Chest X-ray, AP view. Patient: 34 years old, sex M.
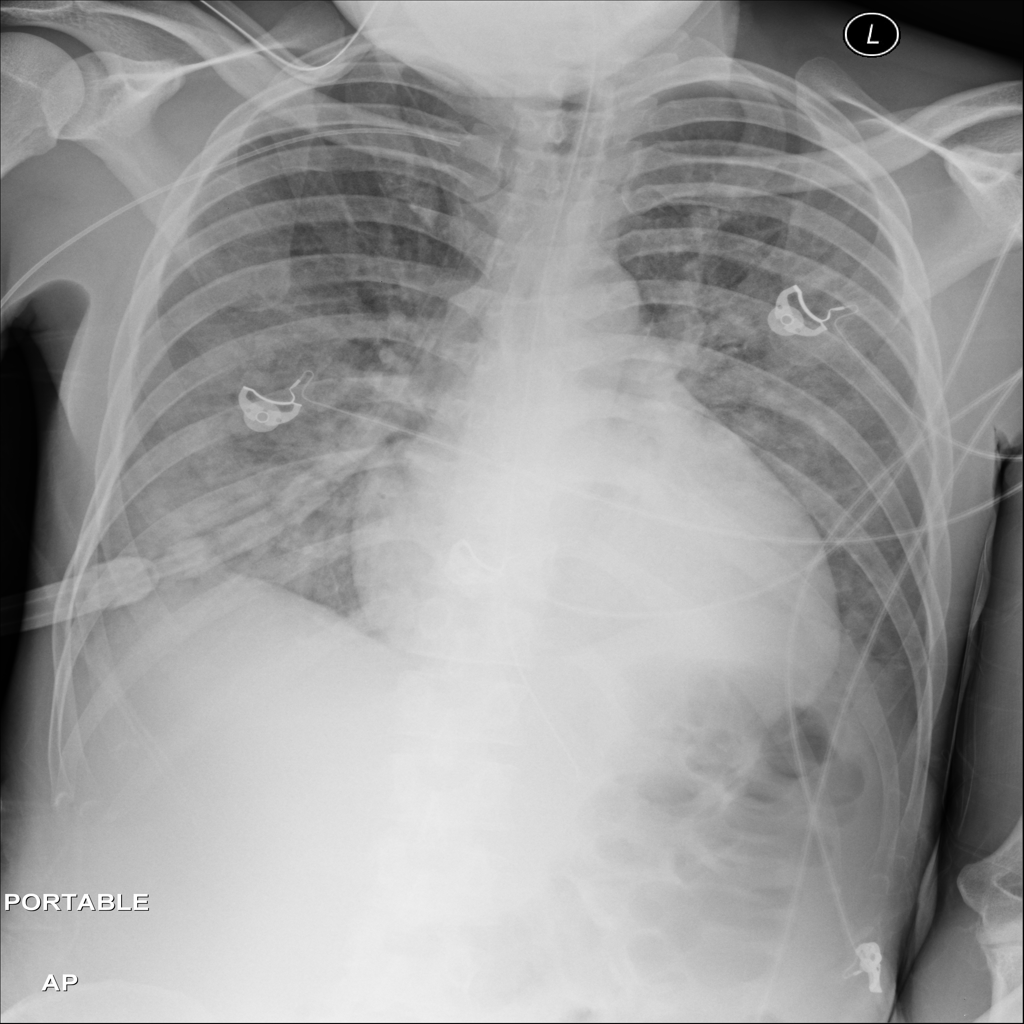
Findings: Effusion, Infiltration